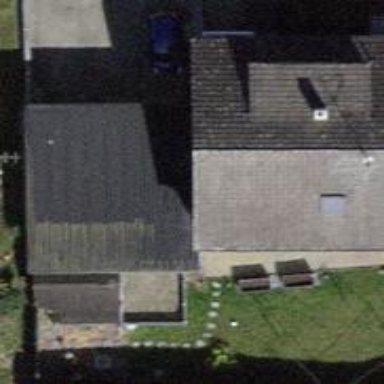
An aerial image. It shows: Group of garages.